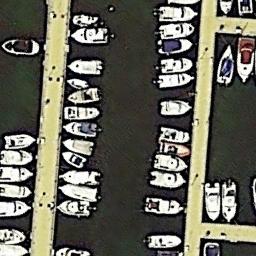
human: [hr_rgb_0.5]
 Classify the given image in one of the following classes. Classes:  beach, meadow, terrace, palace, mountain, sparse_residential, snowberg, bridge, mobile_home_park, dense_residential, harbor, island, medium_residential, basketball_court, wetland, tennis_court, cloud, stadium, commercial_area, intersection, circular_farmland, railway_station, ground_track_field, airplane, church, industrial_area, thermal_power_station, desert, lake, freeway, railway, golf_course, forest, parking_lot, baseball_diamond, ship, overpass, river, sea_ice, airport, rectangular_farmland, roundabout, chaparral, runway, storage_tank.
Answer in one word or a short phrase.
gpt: harbor